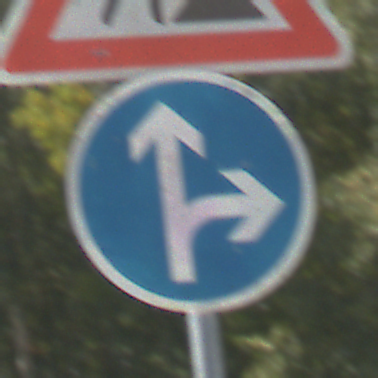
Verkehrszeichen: VorgeschriebeneFahrtrichtungGeradeausOderRechts
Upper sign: Arbeitsstelle
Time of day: Midday
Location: Outdoor (Nature)
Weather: Clear
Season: Summer
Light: Natural